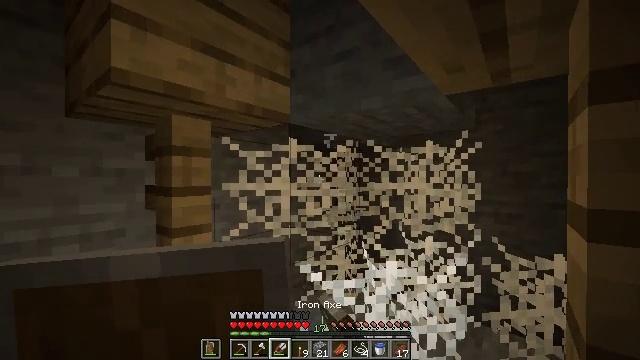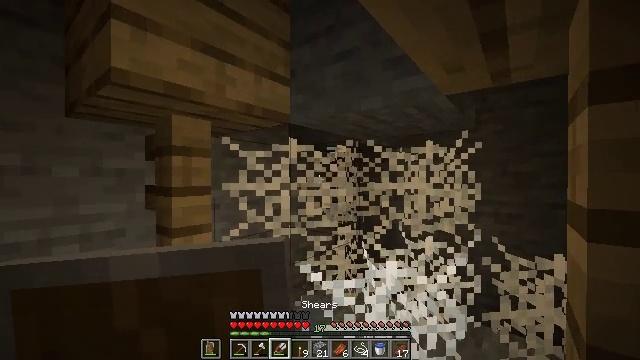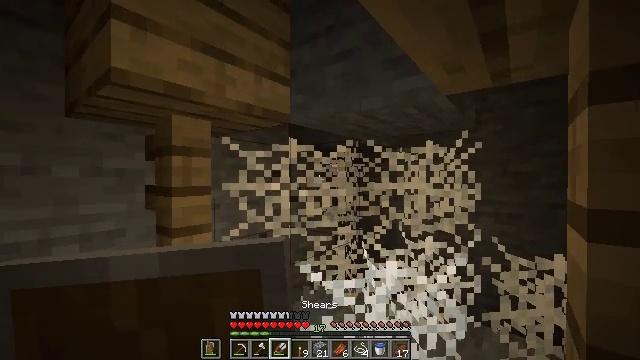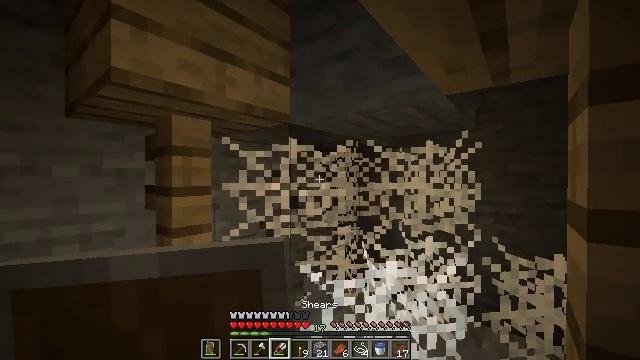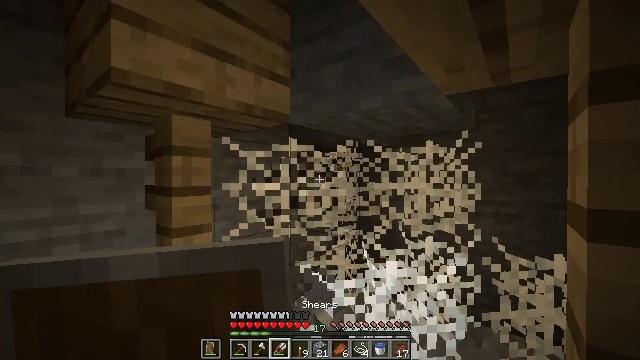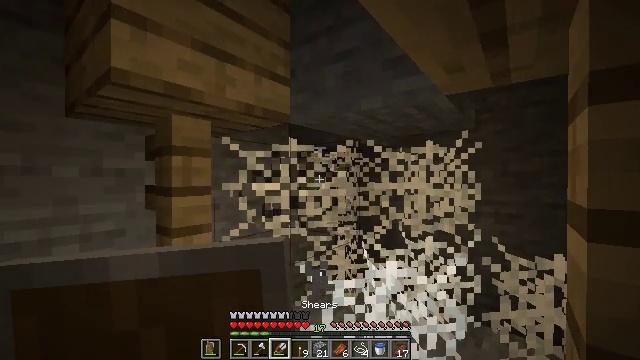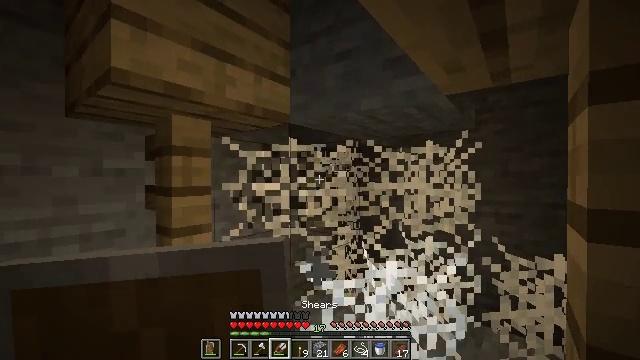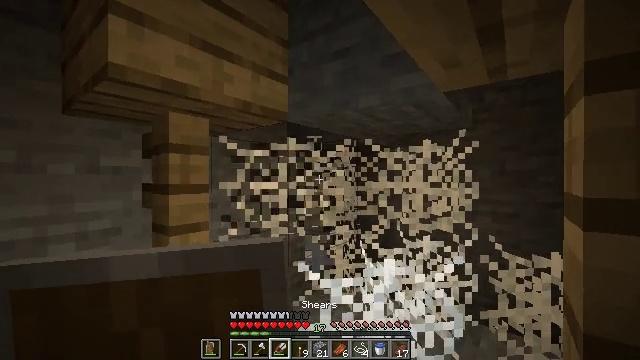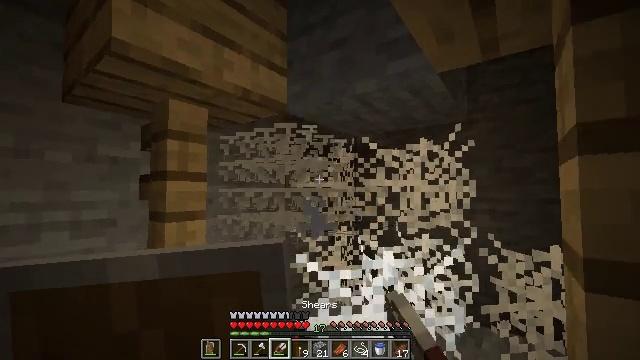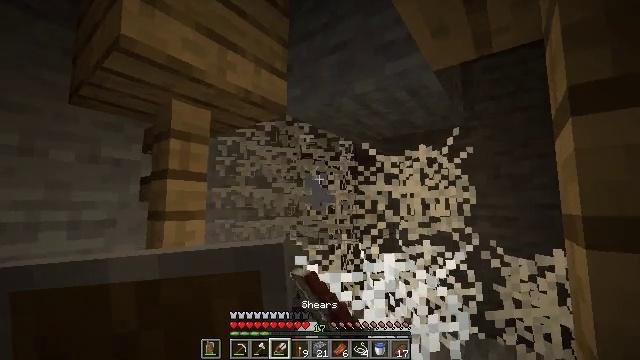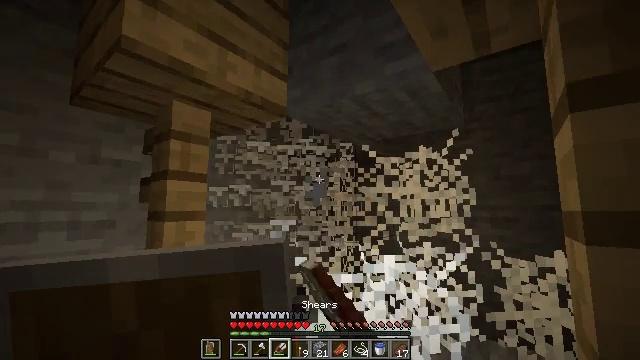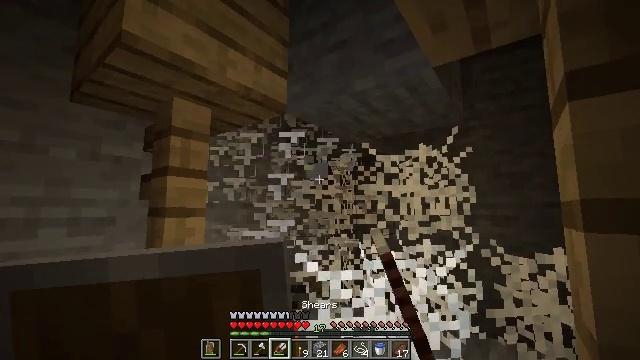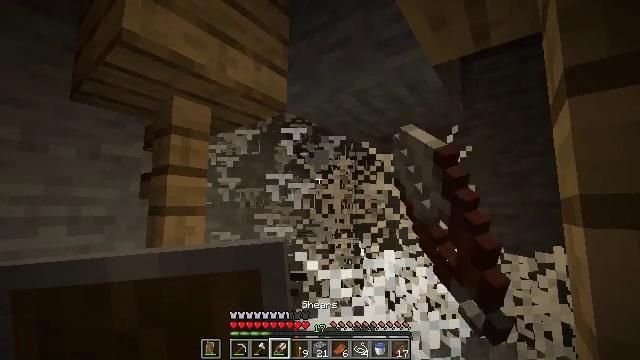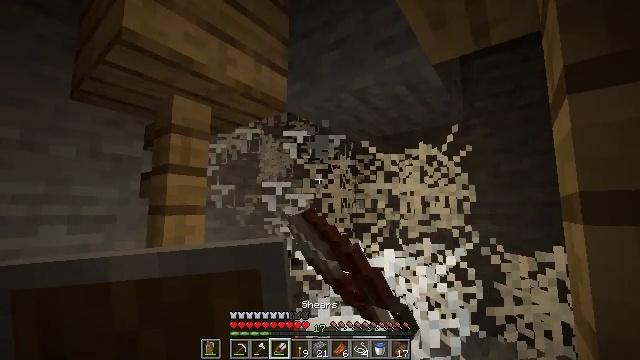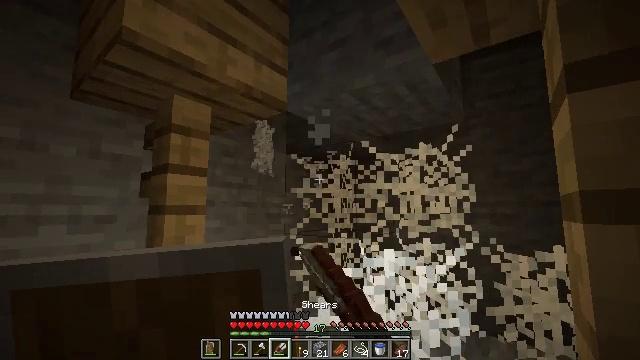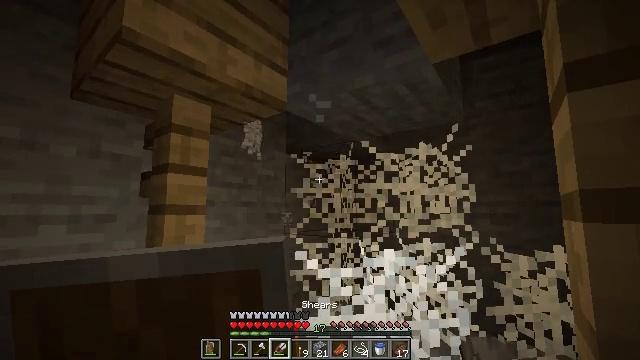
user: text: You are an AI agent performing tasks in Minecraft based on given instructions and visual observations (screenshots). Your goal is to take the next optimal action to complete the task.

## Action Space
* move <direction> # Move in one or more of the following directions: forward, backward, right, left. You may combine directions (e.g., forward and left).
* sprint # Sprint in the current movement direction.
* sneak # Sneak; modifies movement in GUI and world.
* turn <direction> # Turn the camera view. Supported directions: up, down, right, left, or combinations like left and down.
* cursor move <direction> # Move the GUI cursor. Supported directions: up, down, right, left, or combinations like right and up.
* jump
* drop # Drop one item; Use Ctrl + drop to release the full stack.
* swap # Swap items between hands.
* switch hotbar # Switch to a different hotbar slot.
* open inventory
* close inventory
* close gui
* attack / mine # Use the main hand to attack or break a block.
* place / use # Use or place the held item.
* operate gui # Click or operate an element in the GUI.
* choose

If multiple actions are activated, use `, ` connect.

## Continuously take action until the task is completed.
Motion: motion action
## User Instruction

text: Gather cobweb from abandoned mineshafts.
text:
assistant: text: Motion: attack / mine, switch to hotbar 3
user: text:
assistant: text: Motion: attack / mine, switch to hotbar 3
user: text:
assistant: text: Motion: attack / mine
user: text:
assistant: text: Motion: attack / mine
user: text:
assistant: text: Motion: attack / mine
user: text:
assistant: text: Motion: sneak, attack / mine
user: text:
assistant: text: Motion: sneak, attack / mine
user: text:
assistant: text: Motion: sneak, turn up, attack / mine
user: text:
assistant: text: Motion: sneak, turn up, attack / mine
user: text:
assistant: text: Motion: sneak, attack / mine
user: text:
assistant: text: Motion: sneak, attack / mine
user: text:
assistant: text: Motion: sneak, attack / mine
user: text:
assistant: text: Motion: sneak, attack / mine
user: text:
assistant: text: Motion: sneak, attack / mine
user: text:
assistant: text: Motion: sneak, attack / mine
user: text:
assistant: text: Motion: sneak, attack / mine
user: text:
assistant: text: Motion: sneak, attack / mine
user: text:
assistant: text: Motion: sneak, attack / mine
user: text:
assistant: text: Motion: sneak, attack / mine
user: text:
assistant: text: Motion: sneak, attack / mine
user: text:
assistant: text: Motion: sneak, attack / mine
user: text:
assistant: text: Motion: sneak, attack / mine
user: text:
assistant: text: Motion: sneak, attack / mine
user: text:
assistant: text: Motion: sneak, attack / mine
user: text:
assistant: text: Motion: sneak, turn down, attack / mine
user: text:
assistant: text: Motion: sneak, turn right and down, attack / mine
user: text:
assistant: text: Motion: sneak, turn down, attack / mine
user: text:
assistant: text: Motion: sneak, turn right and down, attack / mine
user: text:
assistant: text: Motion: sneak, turn right and down, attack / mine
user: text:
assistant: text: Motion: sneak, turn right and down, attack / mine